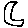
Label: moon